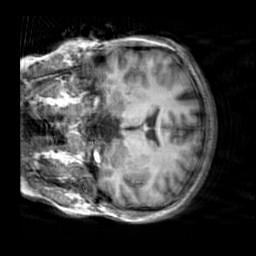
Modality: T1w
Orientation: coronal
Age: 33
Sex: female
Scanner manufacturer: siemens
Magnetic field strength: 3 T
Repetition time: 2.3 s
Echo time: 0.00303 s